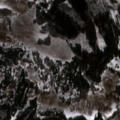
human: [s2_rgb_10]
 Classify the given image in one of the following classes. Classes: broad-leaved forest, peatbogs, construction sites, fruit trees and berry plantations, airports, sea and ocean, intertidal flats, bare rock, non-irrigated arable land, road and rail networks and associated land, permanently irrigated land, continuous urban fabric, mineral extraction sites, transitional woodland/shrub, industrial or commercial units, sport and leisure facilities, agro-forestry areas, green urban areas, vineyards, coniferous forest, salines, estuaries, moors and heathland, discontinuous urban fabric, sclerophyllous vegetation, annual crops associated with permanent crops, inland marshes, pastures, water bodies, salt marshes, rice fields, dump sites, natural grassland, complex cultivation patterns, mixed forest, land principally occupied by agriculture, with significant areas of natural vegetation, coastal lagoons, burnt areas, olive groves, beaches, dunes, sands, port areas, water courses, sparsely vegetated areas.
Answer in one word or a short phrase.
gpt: pastures, complex cultivation patterns, broad-leaved forest, coniferous forest, transitional woodland/shrub